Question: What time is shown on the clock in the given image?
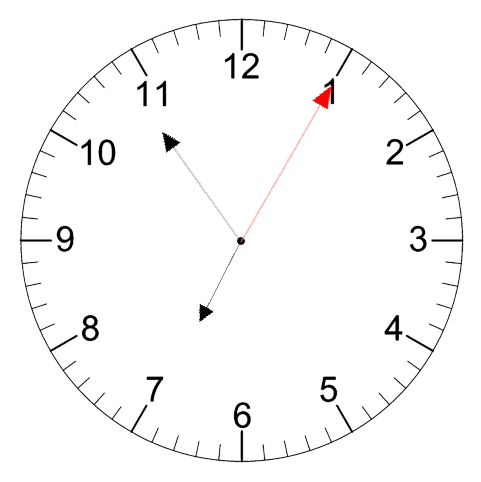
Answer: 06:54:05